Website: home-depot
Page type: account-dashboard
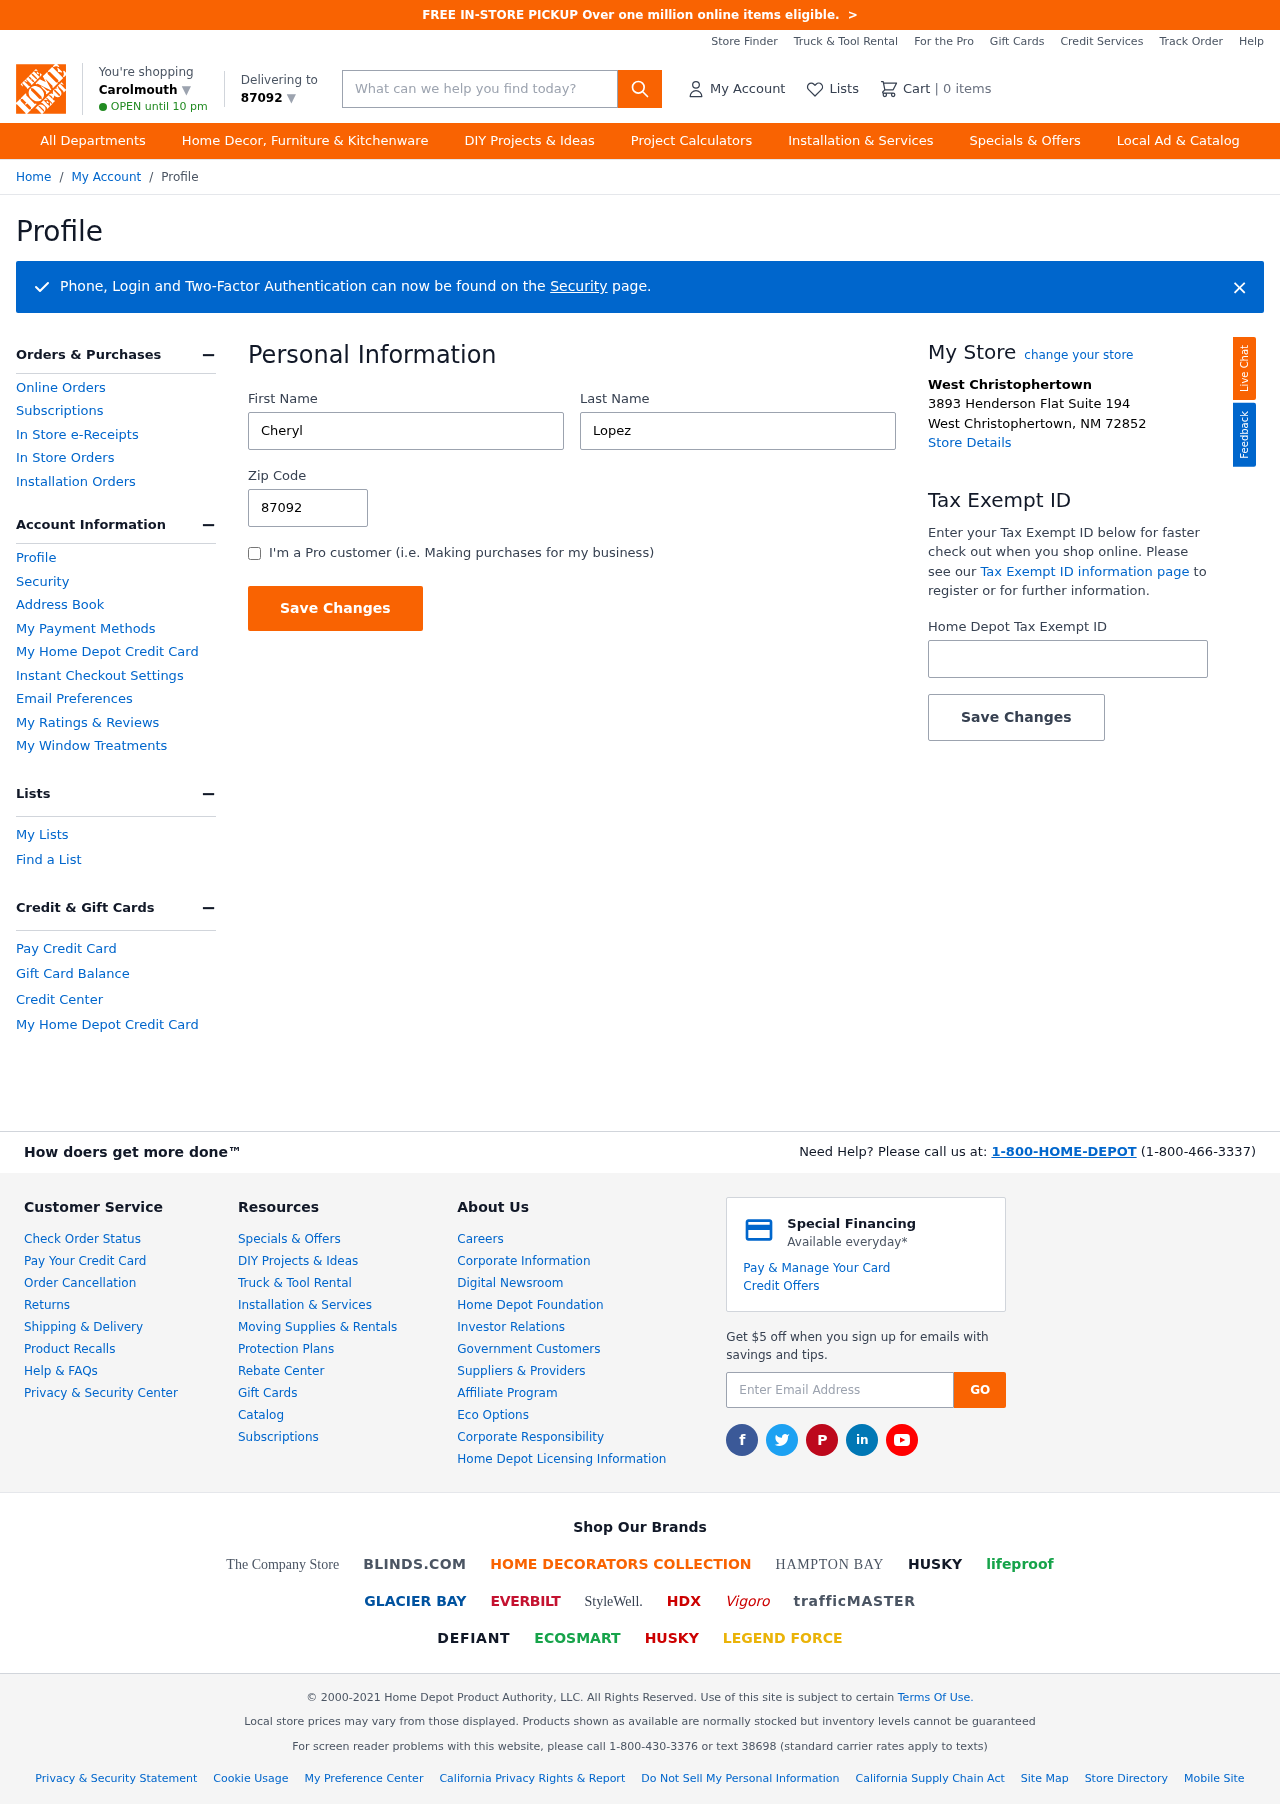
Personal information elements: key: PII_CITY
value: Carolmouth ▼
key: PII_FIRSTNAME
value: Cheryl
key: PII_LASTNAME
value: Lopez
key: PII_LOCATION1_CITY
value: West Christophertown
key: PII_LOCATION1_CITY_STATE_ZIP
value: West Christophertown, NM 72852
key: PII_LOCATION1_STREET
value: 3893 Henderson Flat Suite 194
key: PII_POSTCODE
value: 87092 ▼
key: PII_POSTCODE
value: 87092
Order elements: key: ORDER_NUM_ITEMS
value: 0
Search elements: key: HEADER_SEARCH
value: What can we help you find today?